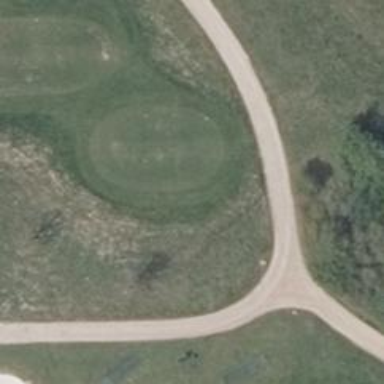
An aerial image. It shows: Golf tee.